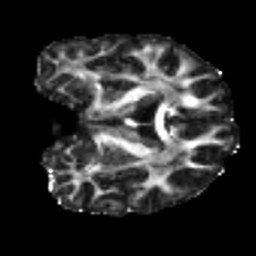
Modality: FA
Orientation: coronal
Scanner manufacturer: siemens
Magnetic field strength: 3 T
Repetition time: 4 s
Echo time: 0.0594 s